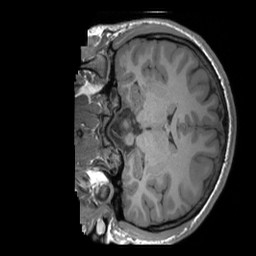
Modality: T1w
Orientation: coronal
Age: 25
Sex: male